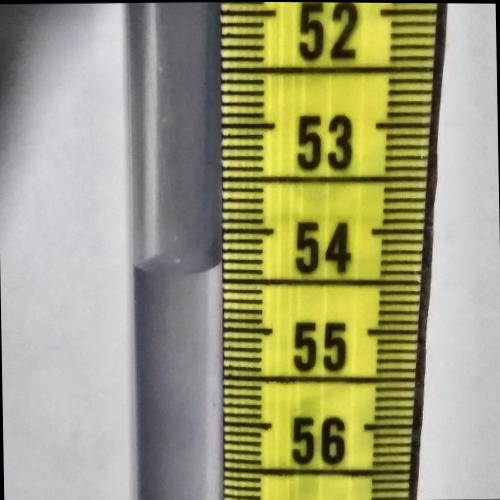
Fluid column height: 54.4 cm